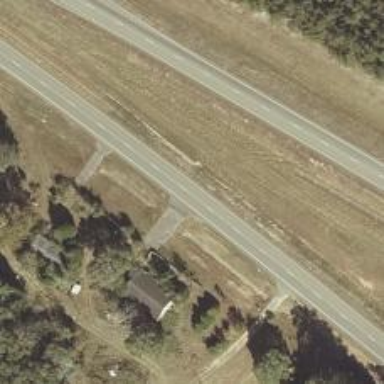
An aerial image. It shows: Trunk highway.